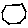
Label: hexagon